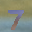
Label: 7